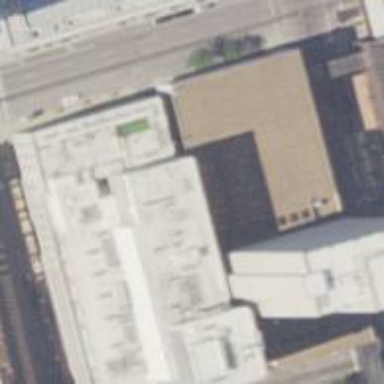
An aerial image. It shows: Dark grey hotel building.